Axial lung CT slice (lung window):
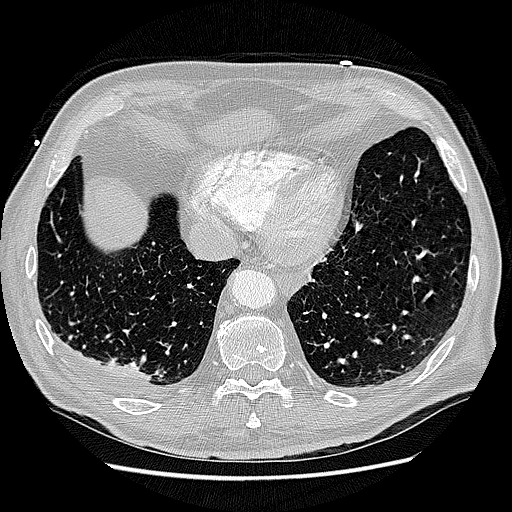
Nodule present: no